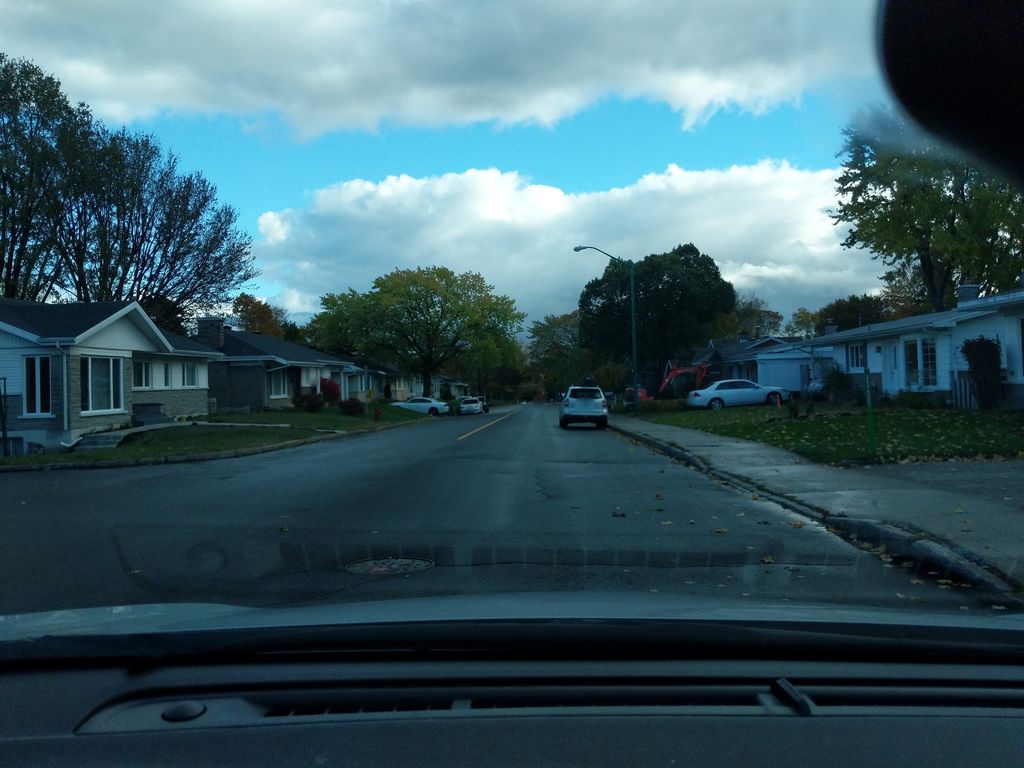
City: quebec_city